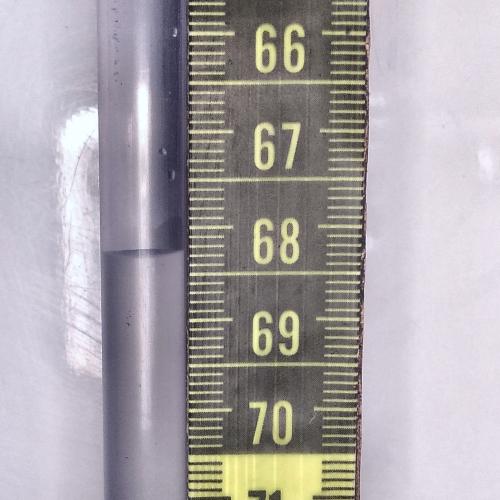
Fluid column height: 68.2 cm